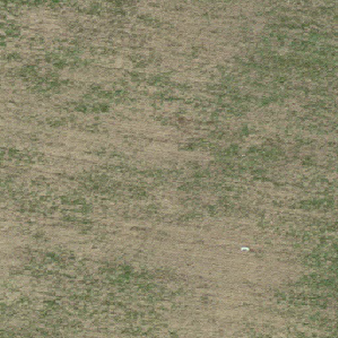
Label: other